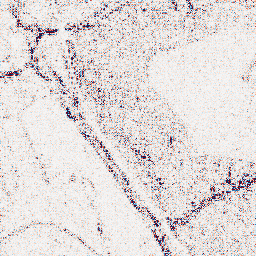
Category: wavelet
Decomposition family: wavelet_dwt
Decomposition parameters: wavelet: db4
level: 1
Upsampling method: regularized
Upsampling parameters: scale: 2
lambda_reg: 0.01
Upsampling scale: 2